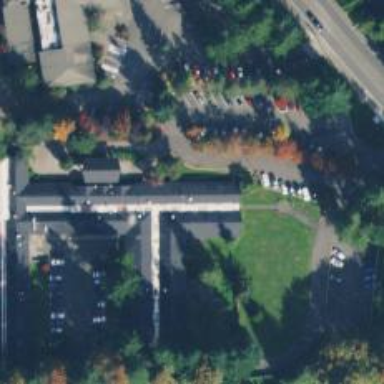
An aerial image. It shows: Clinic.